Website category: sports
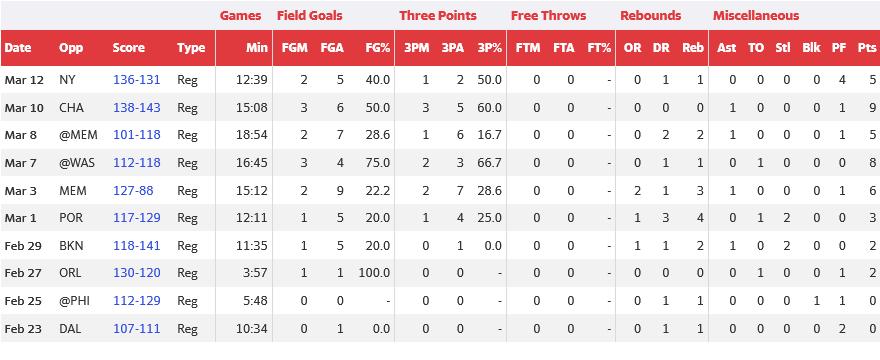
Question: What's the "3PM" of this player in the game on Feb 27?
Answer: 0

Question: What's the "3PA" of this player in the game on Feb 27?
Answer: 0

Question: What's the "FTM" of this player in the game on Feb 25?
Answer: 0

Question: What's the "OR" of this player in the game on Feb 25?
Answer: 0

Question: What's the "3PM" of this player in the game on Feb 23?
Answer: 0

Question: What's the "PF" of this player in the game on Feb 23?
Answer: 2

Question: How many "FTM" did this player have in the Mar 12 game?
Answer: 0

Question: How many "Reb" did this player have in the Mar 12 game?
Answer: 1

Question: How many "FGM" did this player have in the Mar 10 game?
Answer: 3

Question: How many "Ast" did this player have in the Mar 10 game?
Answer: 1

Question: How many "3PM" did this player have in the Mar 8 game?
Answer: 1

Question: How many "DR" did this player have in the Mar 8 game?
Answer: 2

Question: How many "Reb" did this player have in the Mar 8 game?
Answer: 2

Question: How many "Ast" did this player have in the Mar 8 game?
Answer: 1

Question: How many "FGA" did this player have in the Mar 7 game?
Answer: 4

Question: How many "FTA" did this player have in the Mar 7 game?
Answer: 0

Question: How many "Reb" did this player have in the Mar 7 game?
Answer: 1

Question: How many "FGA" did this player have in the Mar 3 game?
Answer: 9

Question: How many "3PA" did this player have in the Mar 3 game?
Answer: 7

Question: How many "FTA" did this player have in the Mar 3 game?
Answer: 0

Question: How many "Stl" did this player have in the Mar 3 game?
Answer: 0

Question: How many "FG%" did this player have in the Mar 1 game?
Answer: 20.0

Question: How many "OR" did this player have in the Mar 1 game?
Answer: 1

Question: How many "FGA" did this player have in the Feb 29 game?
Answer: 5

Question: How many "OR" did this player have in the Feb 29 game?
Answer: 1

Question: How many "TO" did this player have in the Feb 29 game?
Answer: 0

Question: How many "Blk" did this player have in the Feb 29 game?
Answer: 0

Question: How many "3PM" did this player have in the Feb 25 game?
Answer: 0

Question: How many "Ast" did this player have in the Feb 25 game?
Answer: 0

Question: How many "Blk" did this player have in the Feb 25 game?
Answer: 1

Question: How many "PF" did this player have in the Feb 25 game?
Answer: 1

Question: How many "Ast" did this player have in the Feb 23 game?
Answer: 0

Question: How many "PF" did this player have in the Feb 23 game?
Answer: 2

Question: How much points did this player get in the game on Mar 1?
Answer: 3

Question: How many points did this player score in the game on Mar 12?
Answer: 5

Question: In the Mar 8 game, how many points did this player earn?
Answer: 5

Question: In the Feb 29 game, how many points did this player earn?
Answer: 2

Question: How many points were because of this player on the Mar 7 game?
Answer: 8